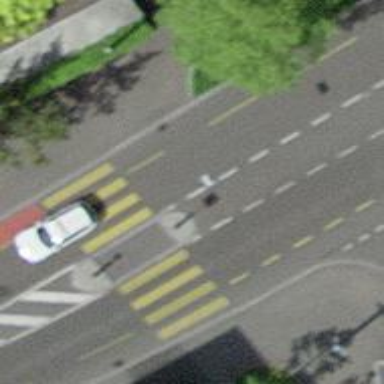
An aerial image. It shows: Footway with asphalt surface and marked zebra crossing.